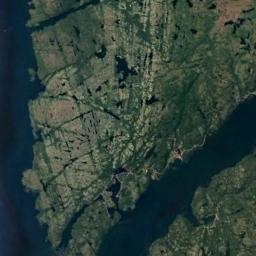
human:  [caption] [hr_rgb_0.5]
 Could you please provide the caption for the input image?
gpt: Many waters of different sizes and shapes are surrounded by wetlands .

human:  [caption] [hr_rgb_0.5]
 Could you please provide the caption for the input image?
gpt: The wetland consists of bare land, Green plants and water .

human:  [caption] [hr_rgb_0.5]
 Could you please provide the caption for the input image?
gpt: There is a large land mixed with green and brown in the river in a wetland .

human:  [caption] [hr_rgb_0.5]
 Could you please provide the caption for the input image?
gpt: This wetland has less than ten percent vegetation coverage .

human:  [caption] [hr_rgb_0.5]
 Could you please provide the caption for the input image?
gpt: There are many green areas and water areas on the wetland .